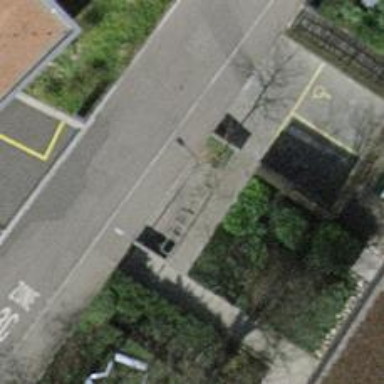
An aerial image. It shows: Bicycle parking facility.